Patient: sex F, age 34
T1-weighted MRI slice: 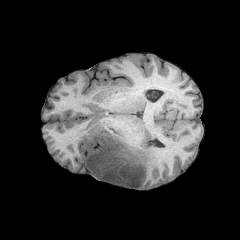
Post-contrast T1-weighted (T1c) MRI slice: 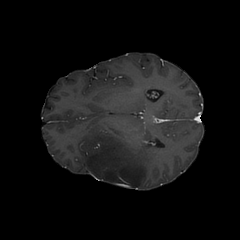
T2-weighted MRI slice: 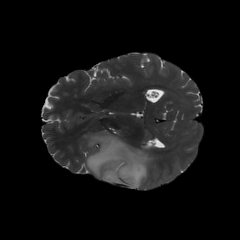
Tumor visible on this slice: yes
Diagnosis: Astrocytoma, IDH-mutant
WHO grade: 3